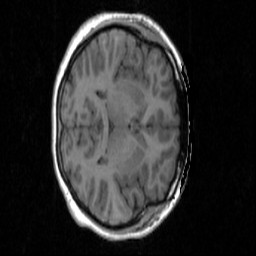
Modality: T1w
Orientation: axial